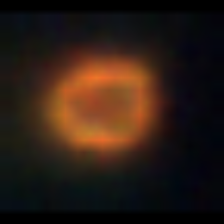
Taxon: Centric
Group: Diatoms